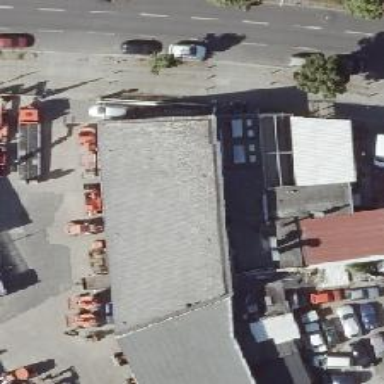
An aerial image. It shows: Commercial building.